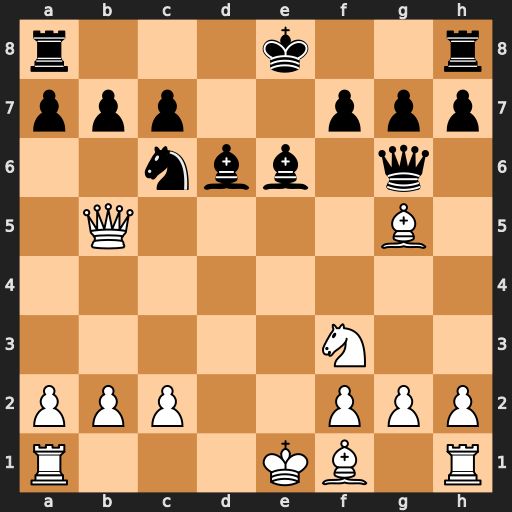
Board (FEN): r3k2r/ppp2ppp/2nbb1q1/1Q4B1/8/5N2/PPP2PPP/R3KB1R
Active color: w
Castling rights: KQkq
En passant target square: -
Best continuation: Bd3 f5 Qxb7 O-O Qxc6